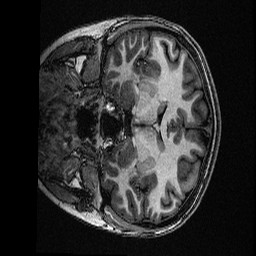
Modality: T1w
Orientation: coronal
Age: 16
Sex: female
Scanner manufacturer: ge
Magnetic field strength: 3 T
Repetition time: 0.00766 s
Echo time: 0.003476 s